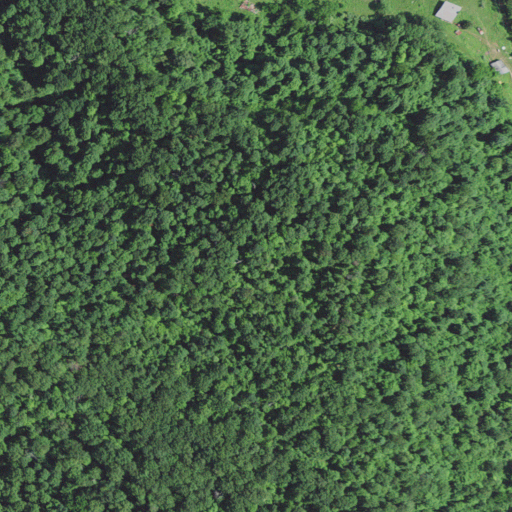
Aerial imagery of mountain in West Virginia named Fisher Knob containing deciduous forest, open development, and mixed forest